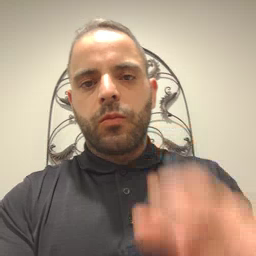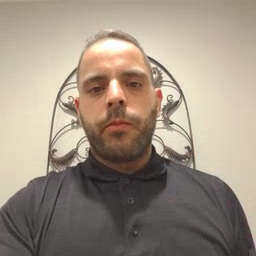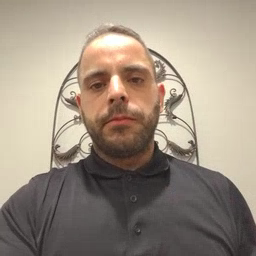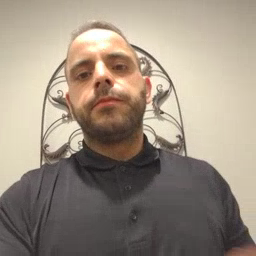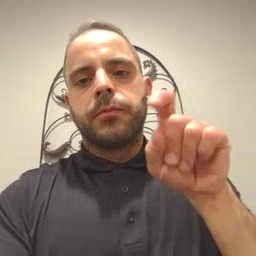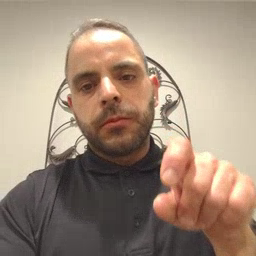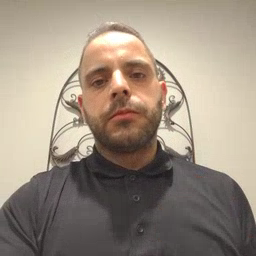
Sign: haveto